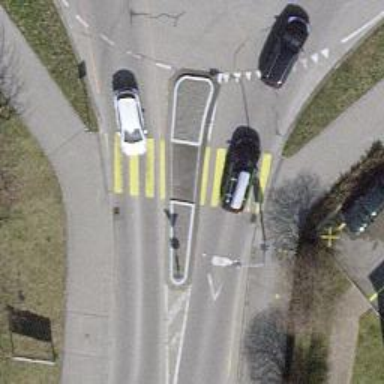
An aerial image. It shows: Uncontrolled zebra crossing on the road.